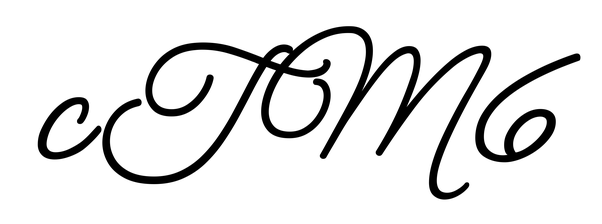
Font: MeowScript-Regular